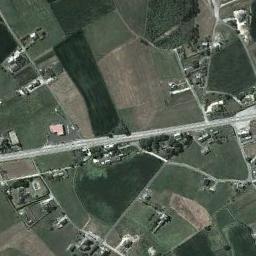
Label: rectangular_farmland